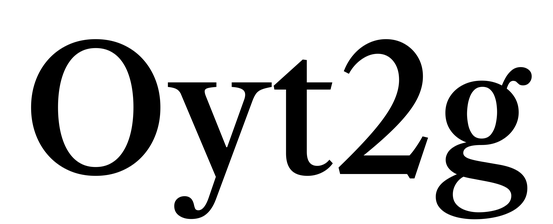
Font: LibreCaslonText_Medium